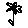
Label: flower